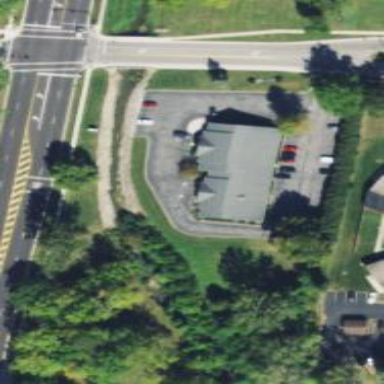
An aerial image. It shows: Healthcare clinic.